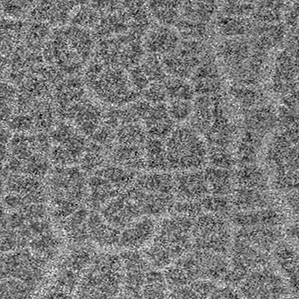
Label: frost